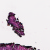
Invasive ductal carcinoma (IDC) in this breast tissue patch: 0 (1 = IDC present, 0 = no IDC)